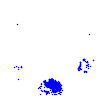
Particle: electron